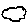
Label: cloud